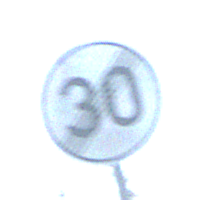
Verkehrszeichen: EndeGeschwindigkeit30
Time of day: MorningAfternoon
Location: Outdoor (Nature)
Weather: PartlyCloudy
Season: NotSpecified
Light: Natural